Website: apple
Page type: customer-info-address
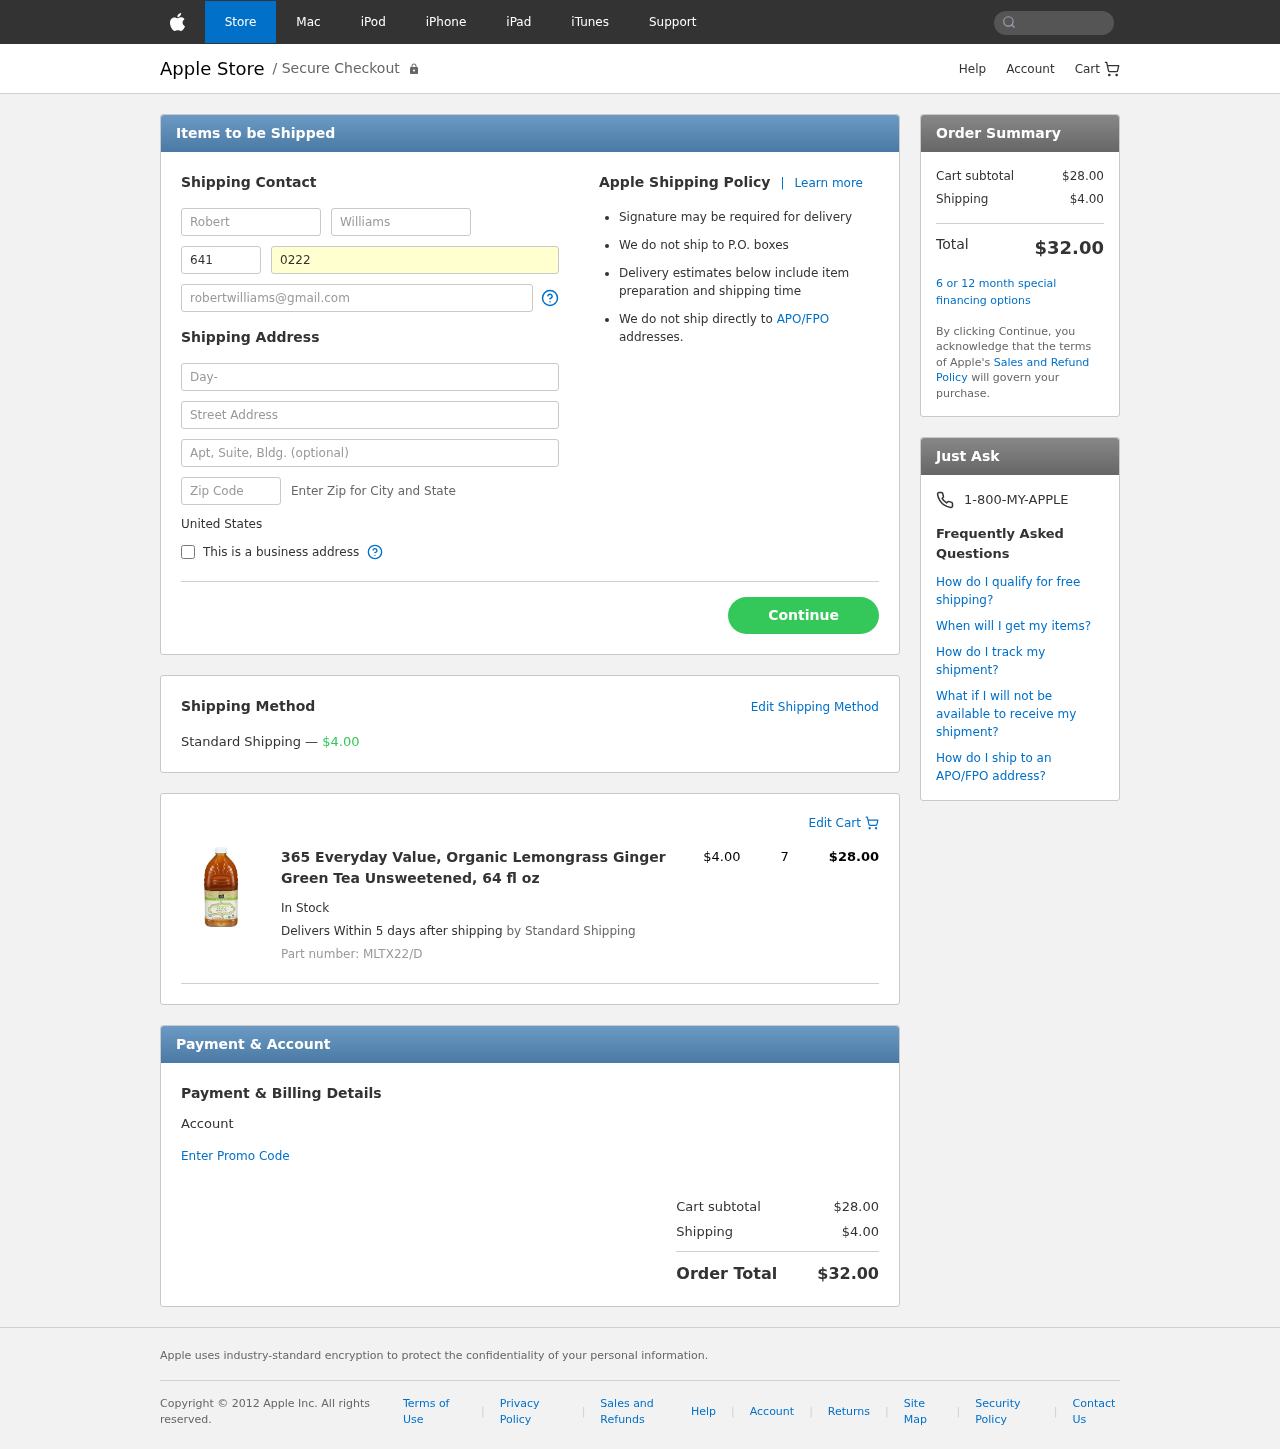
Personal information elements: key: PII_COUNTRY
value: United States
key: PII_FIRSTNAME
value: Robert
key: PII_LASTNAME
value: Williams
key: PII_PHONE_AREA
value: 641
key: PII_PHONE_LINE
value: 0222
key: PII_EMAIL
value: robertwilliams@gmail.com
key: PII_COMPANY
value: Day-Horn
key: PII_STREET
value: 707 Gutierrez Square Apt. 236
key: PII_STREET2
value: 65083 Stephanie Place
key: PII_POSTCODE
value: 06506
Product elements: key: PRODUCT1_NAME
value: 365 Everyday Value, Organic Lemongrass Ginger Green Tea Unsweetened, 64 fl oz
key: PRODUCT1_PRICE
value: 4
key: PRODUCT1_QUANTITY
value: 7
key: PRODUCT1_SKU
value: MLTX22/D
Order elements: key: ORDER_SHIPPING_COST
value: $4.00
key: ORDER_ITEM_TOTAL
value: $28.00
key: ORDER_SUBTOTAL
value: $28.00
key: ORDER_TOTAL
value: $32.00